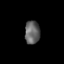
Tissue: lung
Cell type: Fibroblasts
Senescence score: 0.5498
Nuclear area (px): 345
Mean DAPI intensity: 98.759